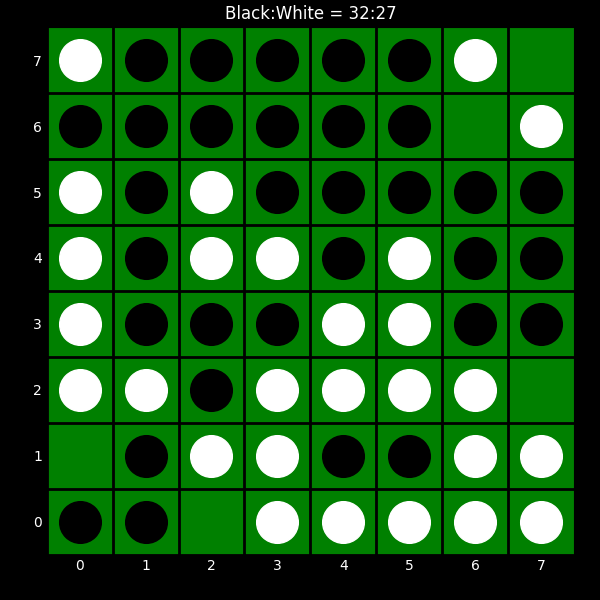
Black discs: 32
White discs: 27